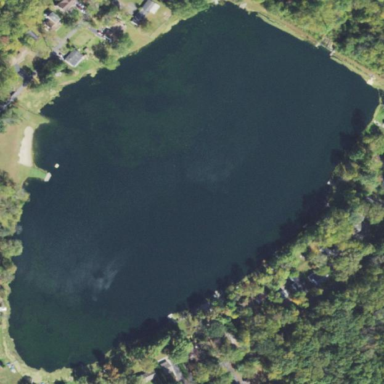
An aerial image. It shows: Reservoir.